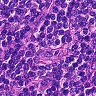
Metastatic tissue present: no